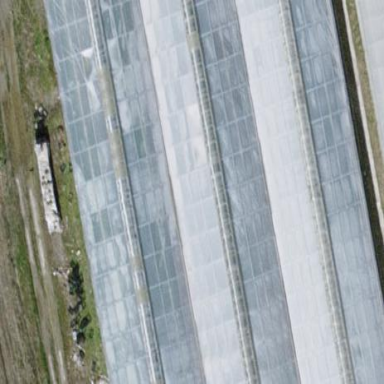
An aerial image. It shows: Greenhouse.